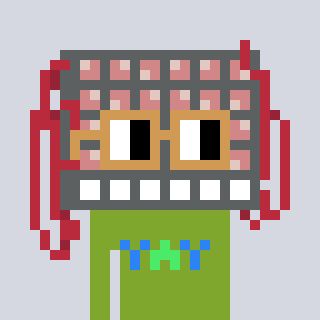
a pixel art character with square brown glasses, a turing-shaped head and a slimegreen-colored body on a cool background